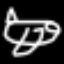
Label: airplane